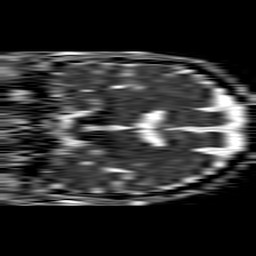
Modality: ADC
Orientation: coronal
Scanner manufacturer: philips
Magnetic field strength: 1.5 T
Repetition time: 4.6 s
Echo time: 0.08517 s